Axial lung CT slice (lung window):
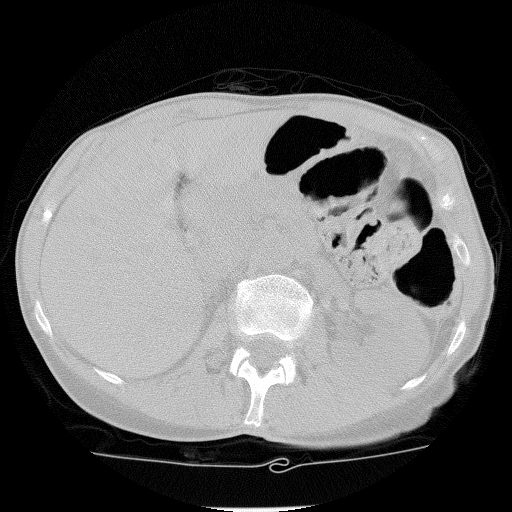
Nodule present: no